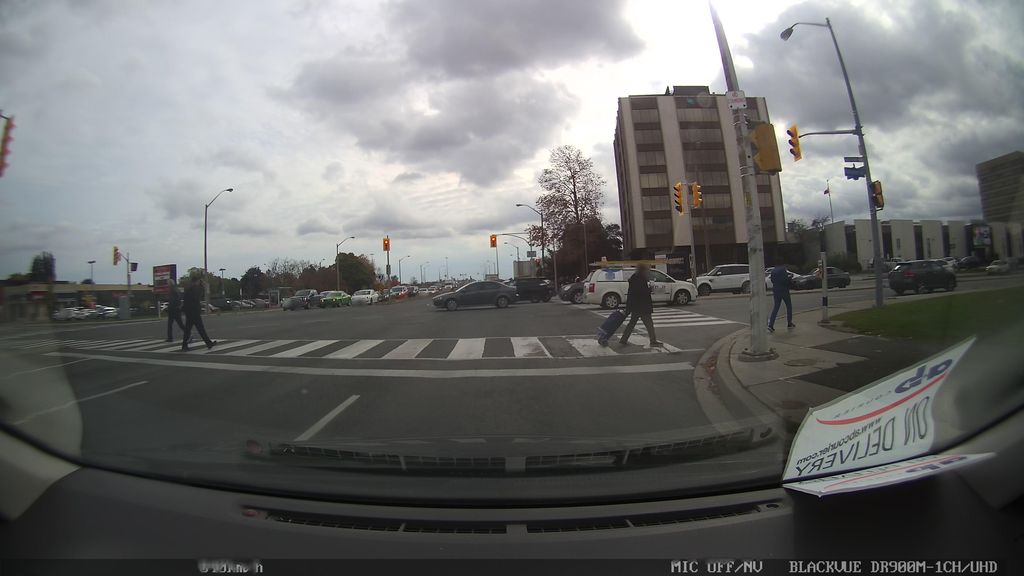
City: toronto